Brain MRI, t2w sequence, axial 2D slice.
Patient: age 38, sex F, weight 78 kg, height 1.78 m
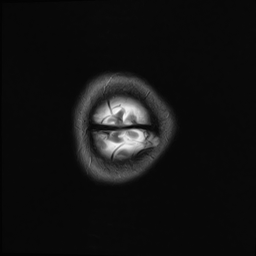